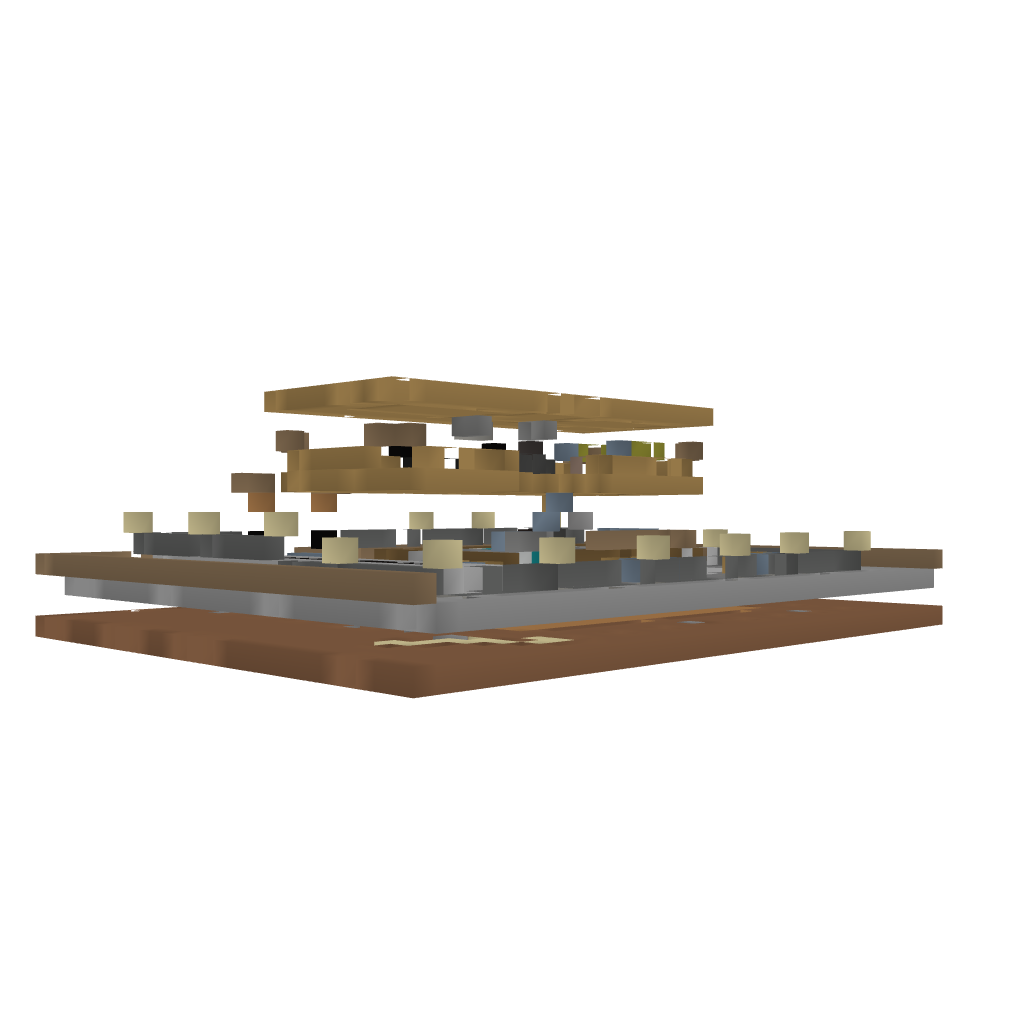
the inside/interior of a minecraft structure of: Simple House 02